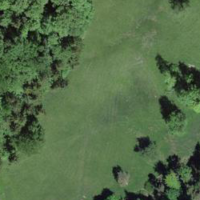
EUNIS habitat code: 52
Species observed at this site:
Pholidoptera griseoaptera
Silaum silaus
Gomphocerippus rufus